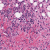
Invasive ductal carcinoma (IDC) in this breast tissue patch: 1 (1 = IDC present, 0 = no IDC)